Question: It has been a week since this has started happening. Whenever I try to check in my code in Visual Studio 2012 I get the following from TFS 2013.

I've not made any changes to my Visual Studio, and no one else on the team is getting this error.
I'm confused as to the cause of the issue, what can I do to diagnose why this is happening?
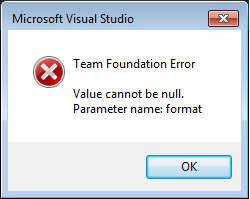
Answer: Do you have the applicable updates for VS2012 to connect to VS2013?
According to <URL>, under for VS2012:
> Requires latest Visual Studio 2012 update. Supports Git with Visual Studio Tools for Git extension.
The latest VS2012 update is Update 4.